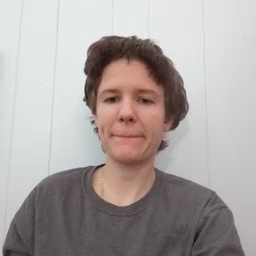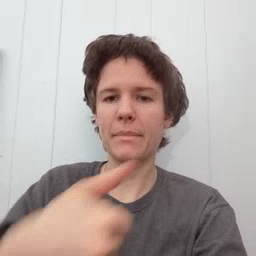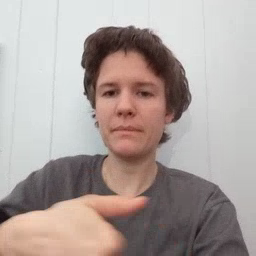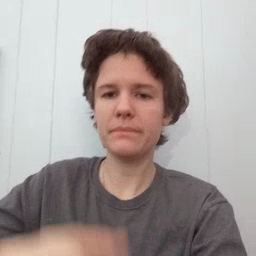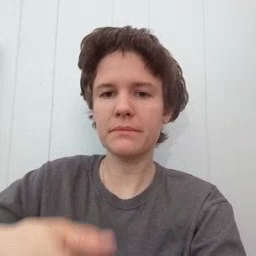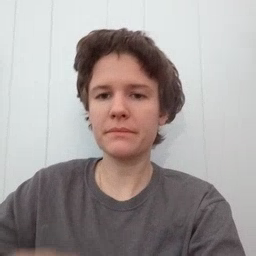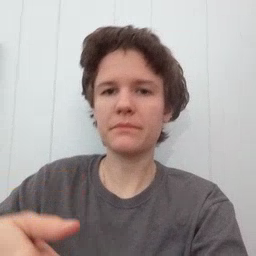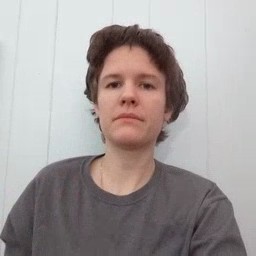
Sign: puzzle